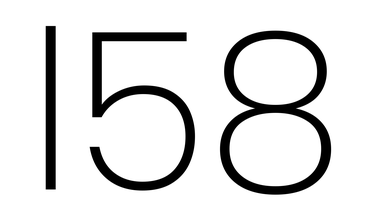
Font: Poppins-ExtraLight